Interaction volume radius: 10 \u00c5
Interaction volume height: 40 \u00c5
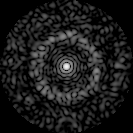
Disorder parameter: 0.8202